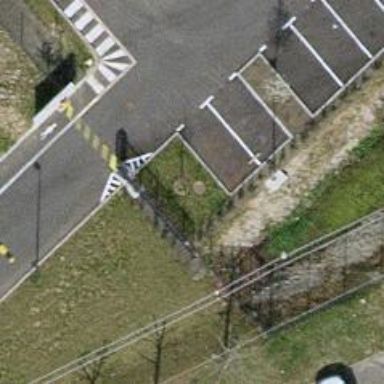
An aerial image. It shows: Gate.